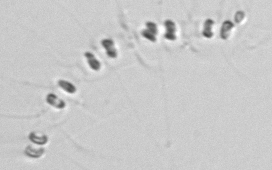
Label: Chaetoceros_socialis